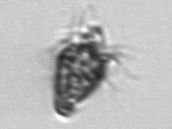
Label: Ciliophora